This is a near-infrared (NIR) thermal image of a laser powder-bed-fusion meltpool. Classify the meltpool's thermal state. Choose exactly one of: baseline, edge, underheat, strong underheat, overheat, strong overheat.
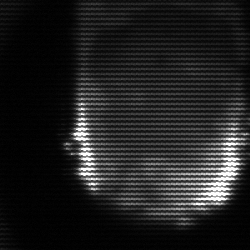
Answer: baseline